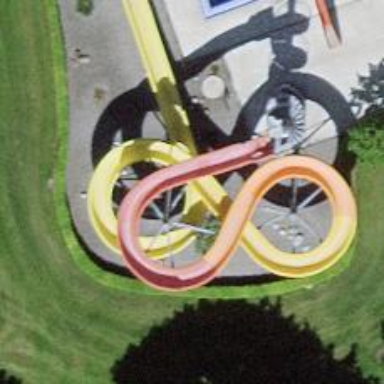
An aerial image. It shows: Water slide attraction.